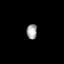
Tissue: skin
Cell type: Epithelial cells
Senescence score: 0.2796
Nuclear area (px): 152
Mean DAPI intensity: 163.48